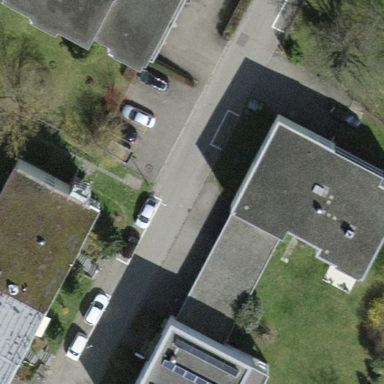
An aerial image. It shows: School building.